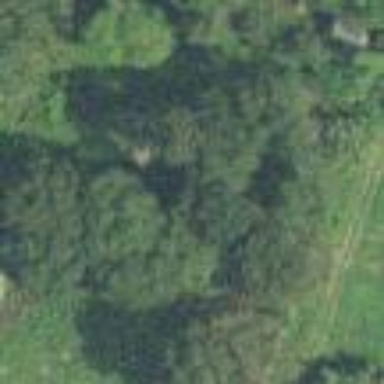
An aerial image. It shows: Mixed woodland with various types of leaves.